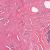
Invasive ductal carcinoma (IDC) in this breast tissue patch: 0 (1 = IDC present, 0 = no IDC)